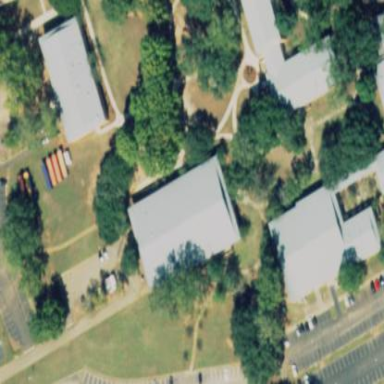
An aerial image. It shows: College building with gabled roof.